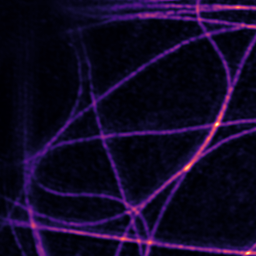
Label: Super-resolution Microtubules image